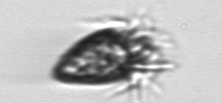
Label: Strombidium_tintinnodes